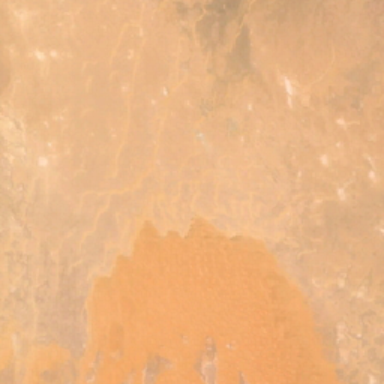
There is an orange mass in a red brown desert .